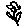
Label: flower